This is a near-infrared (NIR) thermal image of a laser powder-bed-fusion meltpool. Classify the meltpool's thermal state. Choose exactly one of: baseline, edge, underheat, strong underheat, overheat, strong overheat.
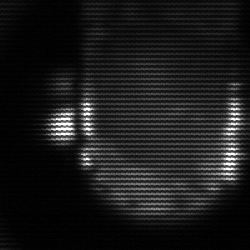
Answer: baseline